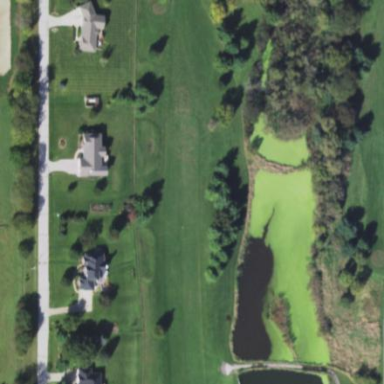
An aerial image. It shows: Golf rough area.